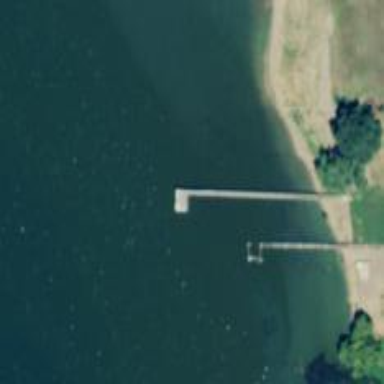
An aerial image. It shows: Man-made pier.